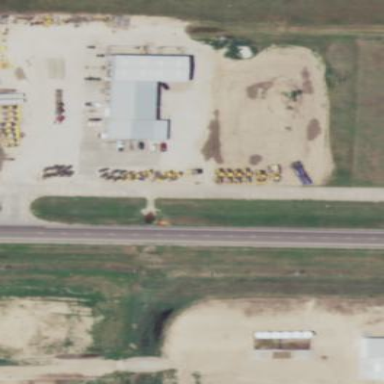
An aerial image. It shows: Shop specializing in farm implements.